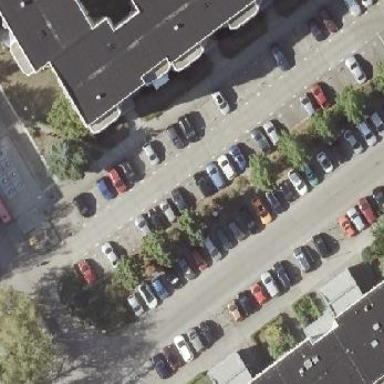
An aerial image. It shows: Parking available on the street side.